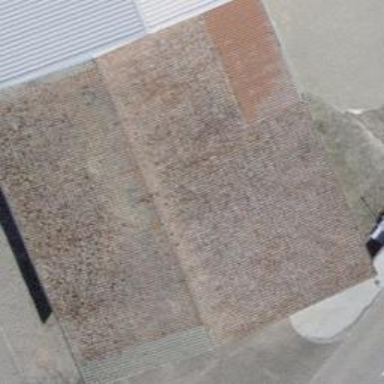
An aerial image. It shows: Building with tile roof.